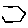
Label: hexagon